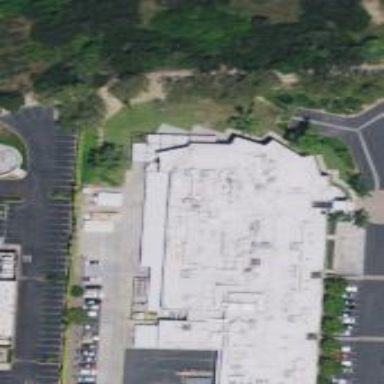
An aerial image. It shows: Industrial building.